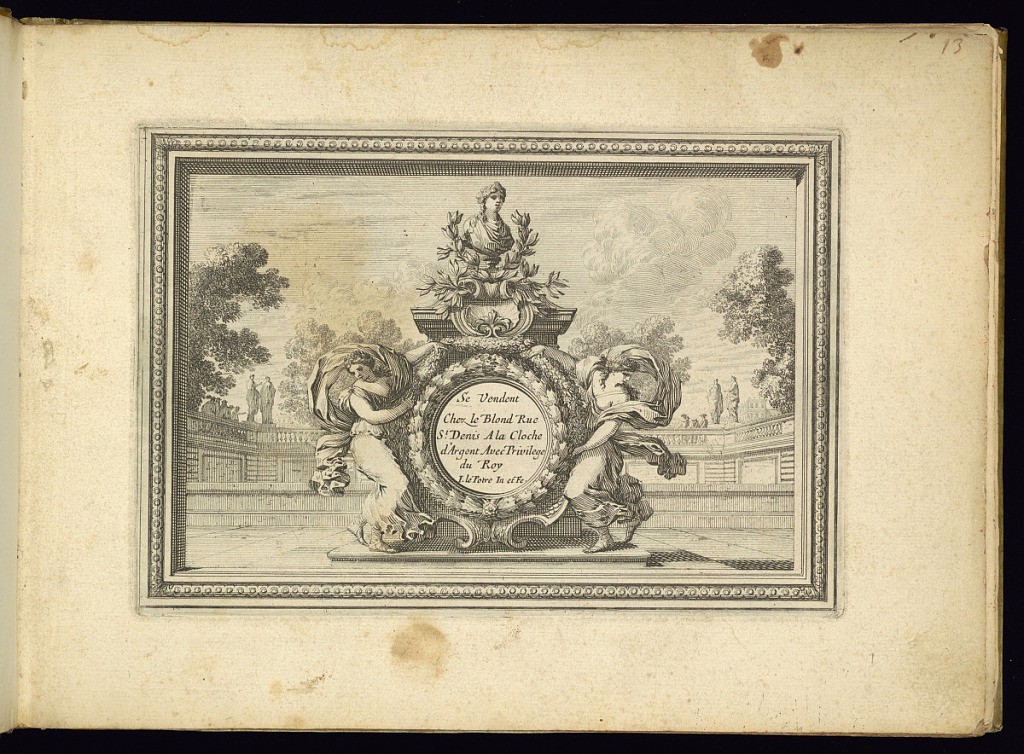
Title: Panel Design
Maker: Jean Le Pautre, French, 1618–1682
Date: ca. 1651
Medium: Etching on laid paper
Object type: Print
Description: Frontispiece with the publisher's address and artist lettered in a central roundel cartouche framed by a festoon of laurel leaves, flanked by two female figures. Above a plinth with a classical portrait bust and more leaves. The central roundel is within a garden wall, with balustrades, sculptures, and figures. Trees and clouds in the background. The scene is framed.